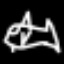
Label: airplane